一年级 · 逻辑题
苗苗的右边是 ( ）。

红红

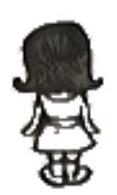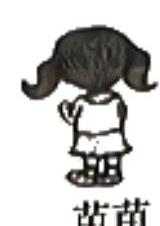
A. 红红
B. 苗苗
C. 奇奇
答案: C